Brain MRI, t2w sequence, axial 2D slice.
Patient: age 38, sex F, weight 78 kg, height 1.78 m
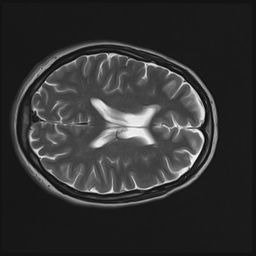